Question: So I'm trying to make code where every time a button is pressed an integer will increase until it reached its maximum value then it will go back (loop) to zero.
I'm trying to find out the shortest method to do this.
Let's say, for the sake of example, that the counter should go from 0 to 6 and then back to 0.
This is what I am currently doing:
'''
count ++;
count *= (count != 7);
'''
Can anyone come up with a better method?

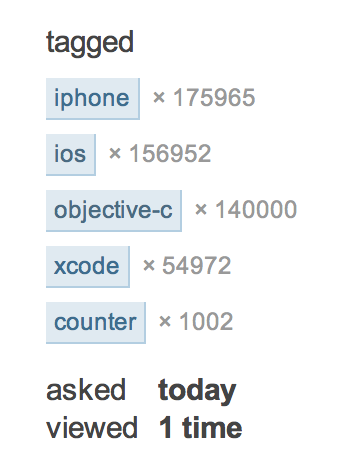
Answer: use modulo:
'''
count = (count + 1) % 7
'''